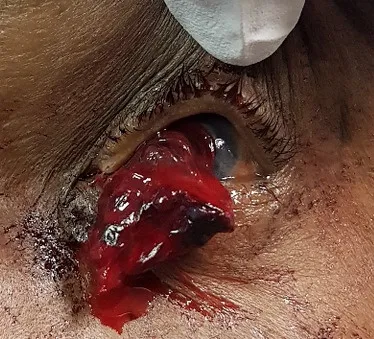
Haemorrhage extending from the cornea of the left eye.
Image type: medical_photograph (other_medical_photograph)